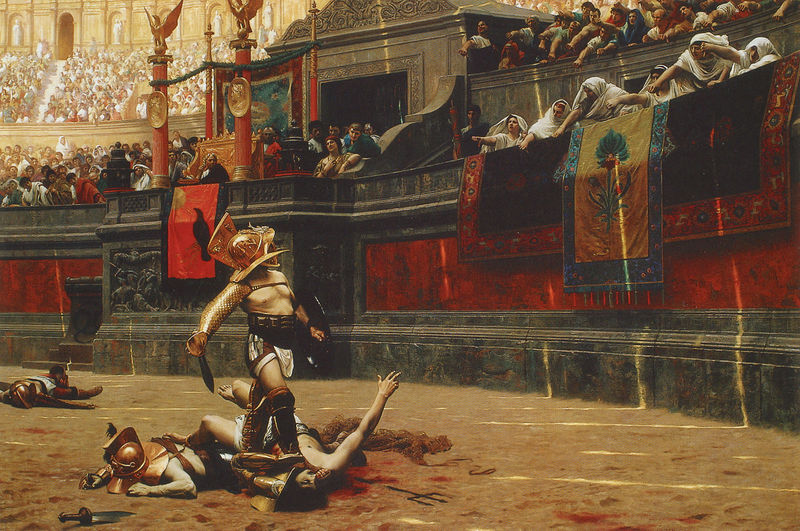
Titel: Pollice verso
Künstler: Jean-Léon Gérôme
Institution: Phoenix (Arizona), Phoenix Art Museum
Schlagwörter: adler, gemälde, kampf, frauen, menschen, sand, daumen, licht, schwarz, säule, säulen, rot, schleier, malerei, menge, gericht, messer, mord, tod, tot, vorhang, sonne, boden, gold, publikum, unterhaltung, tribüne, zuschauer, banner, krieg, kaiser, thron, teppiche, arena, ränge, schauspiel, schild, blut, antike, schwert, leichen, waffe, volk, helm, herrscher, rüstung, sieg, rom, wappen, sklave, hilfe, roman, dolch, krieger, spiele, töten, spektakel, netz, sklaven, augustus, caesar, gladiator, gladiatoren, kolosseum, brot und spiele, kollosseum, goldhelm, imperator, dreizack, colloseum, mural, todesurteil, hem, puplikum, unterlegen, colosseum, victory, gladius, urtail, 1900, zäsar, gladiatorenkampf, wertung, soiele, centurion, bloodsport